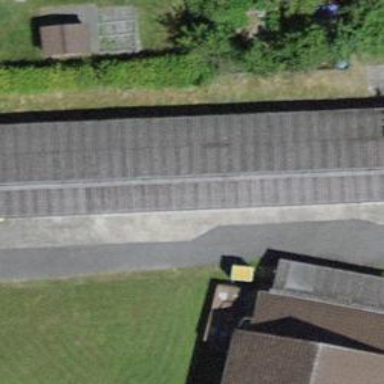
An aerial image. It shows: View of roof of building.